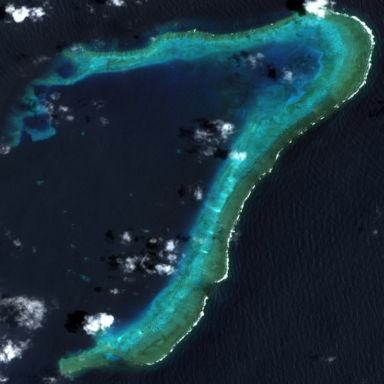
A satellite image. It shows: Beautiful reef in its natural habitat.